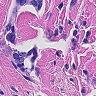
Metastatic tissue present: yes